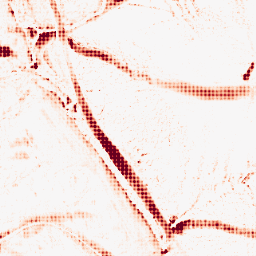
Category: morphological
Decomposition family: morphological_ellipse
Decomposition parameters: operation: opening
width: 20
height: 10
Upsampling method: sinc_blackman
Upsampling parameters: scale: 4
kernel_size: 4
Upsampling scale: 4